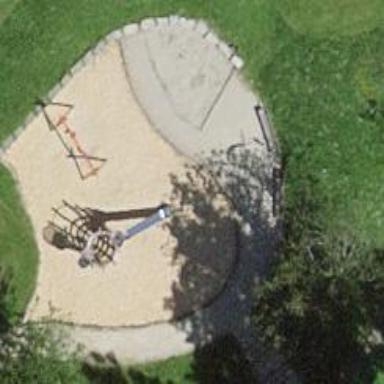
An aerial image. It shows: Playground area for leisure land.